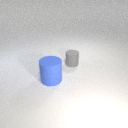
small gray rubber cylinder to the right of large blue rubber cylinder